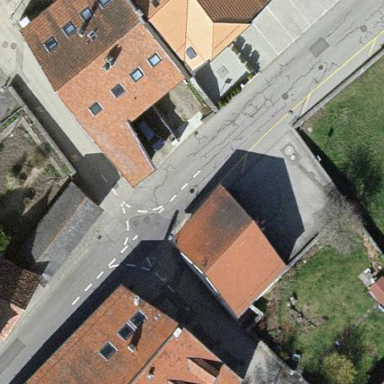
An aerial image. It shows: Simple and straightforward house.